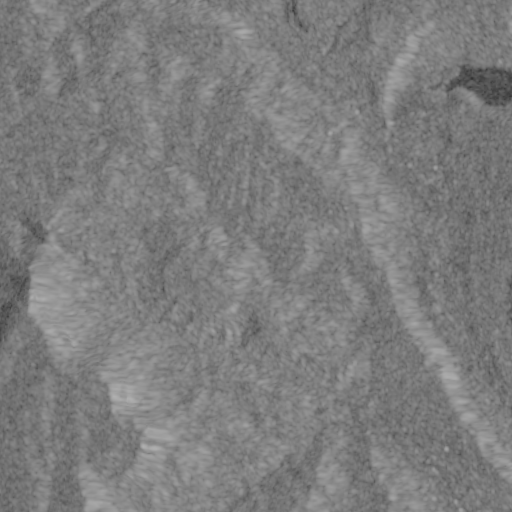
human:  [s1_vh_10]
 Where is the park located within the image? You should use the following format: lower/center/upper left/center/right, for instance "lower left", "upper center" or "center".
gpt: The park is located in the lower right of the image.
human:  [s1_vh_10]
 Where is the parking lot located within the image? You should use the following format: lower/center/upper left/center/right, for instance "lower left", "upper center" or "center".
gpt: The parking lot is located in the upper center of the image.
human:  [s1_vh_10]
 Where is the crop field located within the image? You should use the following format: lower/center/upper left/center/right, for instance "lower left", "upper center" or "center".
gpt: There is no crop field in the image.

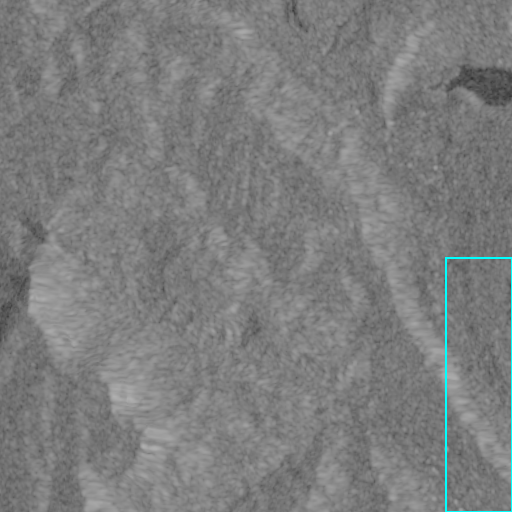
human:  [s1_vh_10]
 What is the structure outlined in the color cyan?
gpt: The structure outlined in cyan is a park.
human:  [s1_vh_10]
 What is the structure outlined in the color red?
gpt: There is no red outline.